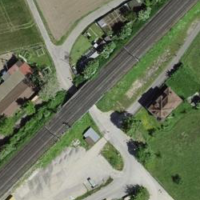
EUNIS habitat code: 57
Species observed at this site:
Anthyllis vulneraria